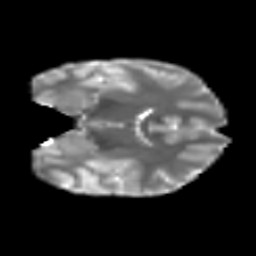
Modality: T2w
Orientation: coronal
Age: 13
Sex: male
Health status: ill
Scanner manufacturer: ge
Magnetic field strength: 3 T
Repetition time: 6.752 s
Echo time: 0.079 s